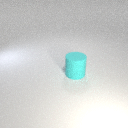
large cyan rubber cylinder